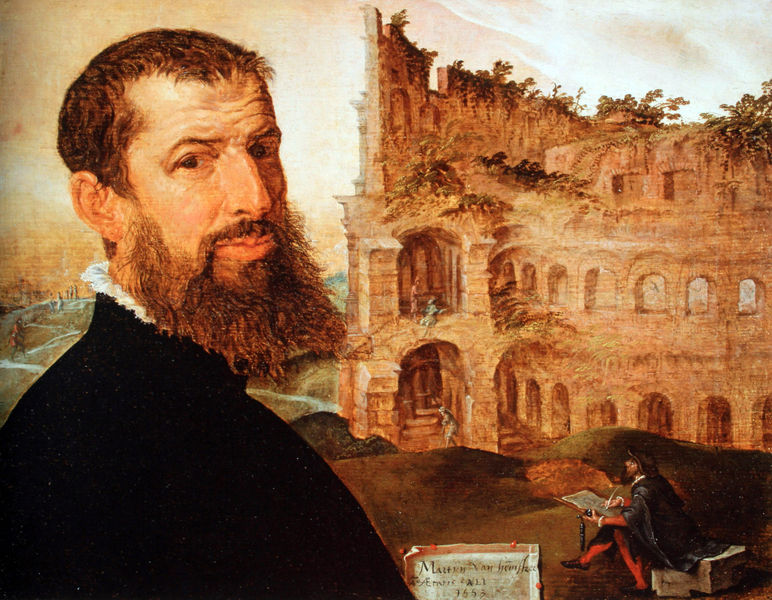
Titel: Selbstbildnis mit Kolloseum
Künstler: Maerten van Heemskerck
Standort: Cambridge
Institution: Fitzwilliam Museum
Schlagwörter: blätter, feder, gemälde, himmel, mann, umhang, weiß, wolken, bäume, landschaft, menschen, sitzen, braun, fenster, frisur, haar, hintergrund, hut, mund, nase, ohr, profil, schwarz, stirn, straße, tür, vordergrund, blick, gebäude, rot, schloss, weg, wiese, alt, bart, hemd, hose, mütze, augen, barock, falten, gesicht, kragen, stein, vollbart, bildnis, herr, niederlande, portrait, porträt, öl, hügel, büsche, kirche, sträucher, haare, mantel, sitzend, pflanze, pflanzen, theater, lippen, renaissance, schulter, rund, turm, schrift, bogen, ölgemälde, querformat, treppe, dichter, inschrift, maler, stufen, selbstporträt, tor, arena, bögen, meuer, schild, ruine, antike, unterschrift, zettel, motiv, künstler, dreiviertel, text, beschriftung, selbstbildnis, stirnfalten, malen, selbstportät, stift, rom, gemäuer, bewachsen, zeichnen, mauern, schreiben, mittelalter, priester, mönch, kulisse, schreiber, zeichner, rundbogenfenster, amphitheater, circus, coloseum, kolosseum, colosseum, amtike, verwittert, antikenstudium, blik, priest, falnte, heemskerck